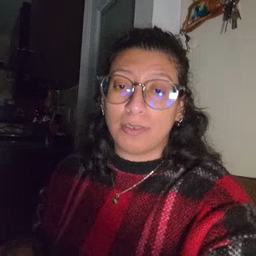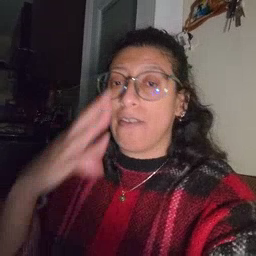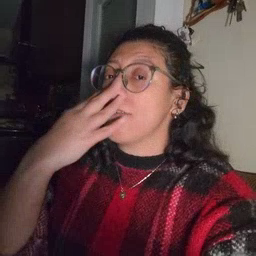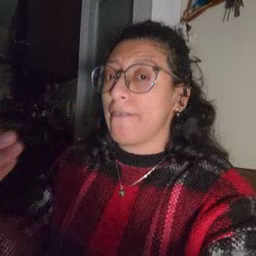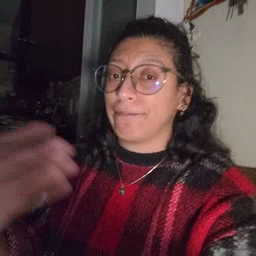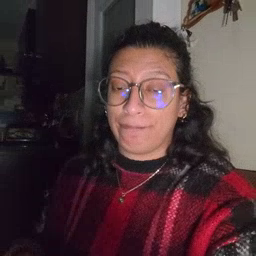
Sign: wolf